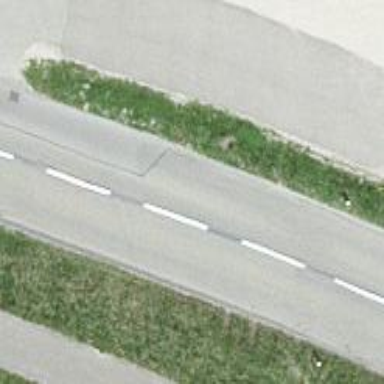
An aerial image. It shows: Paved secondary road.